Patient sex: M
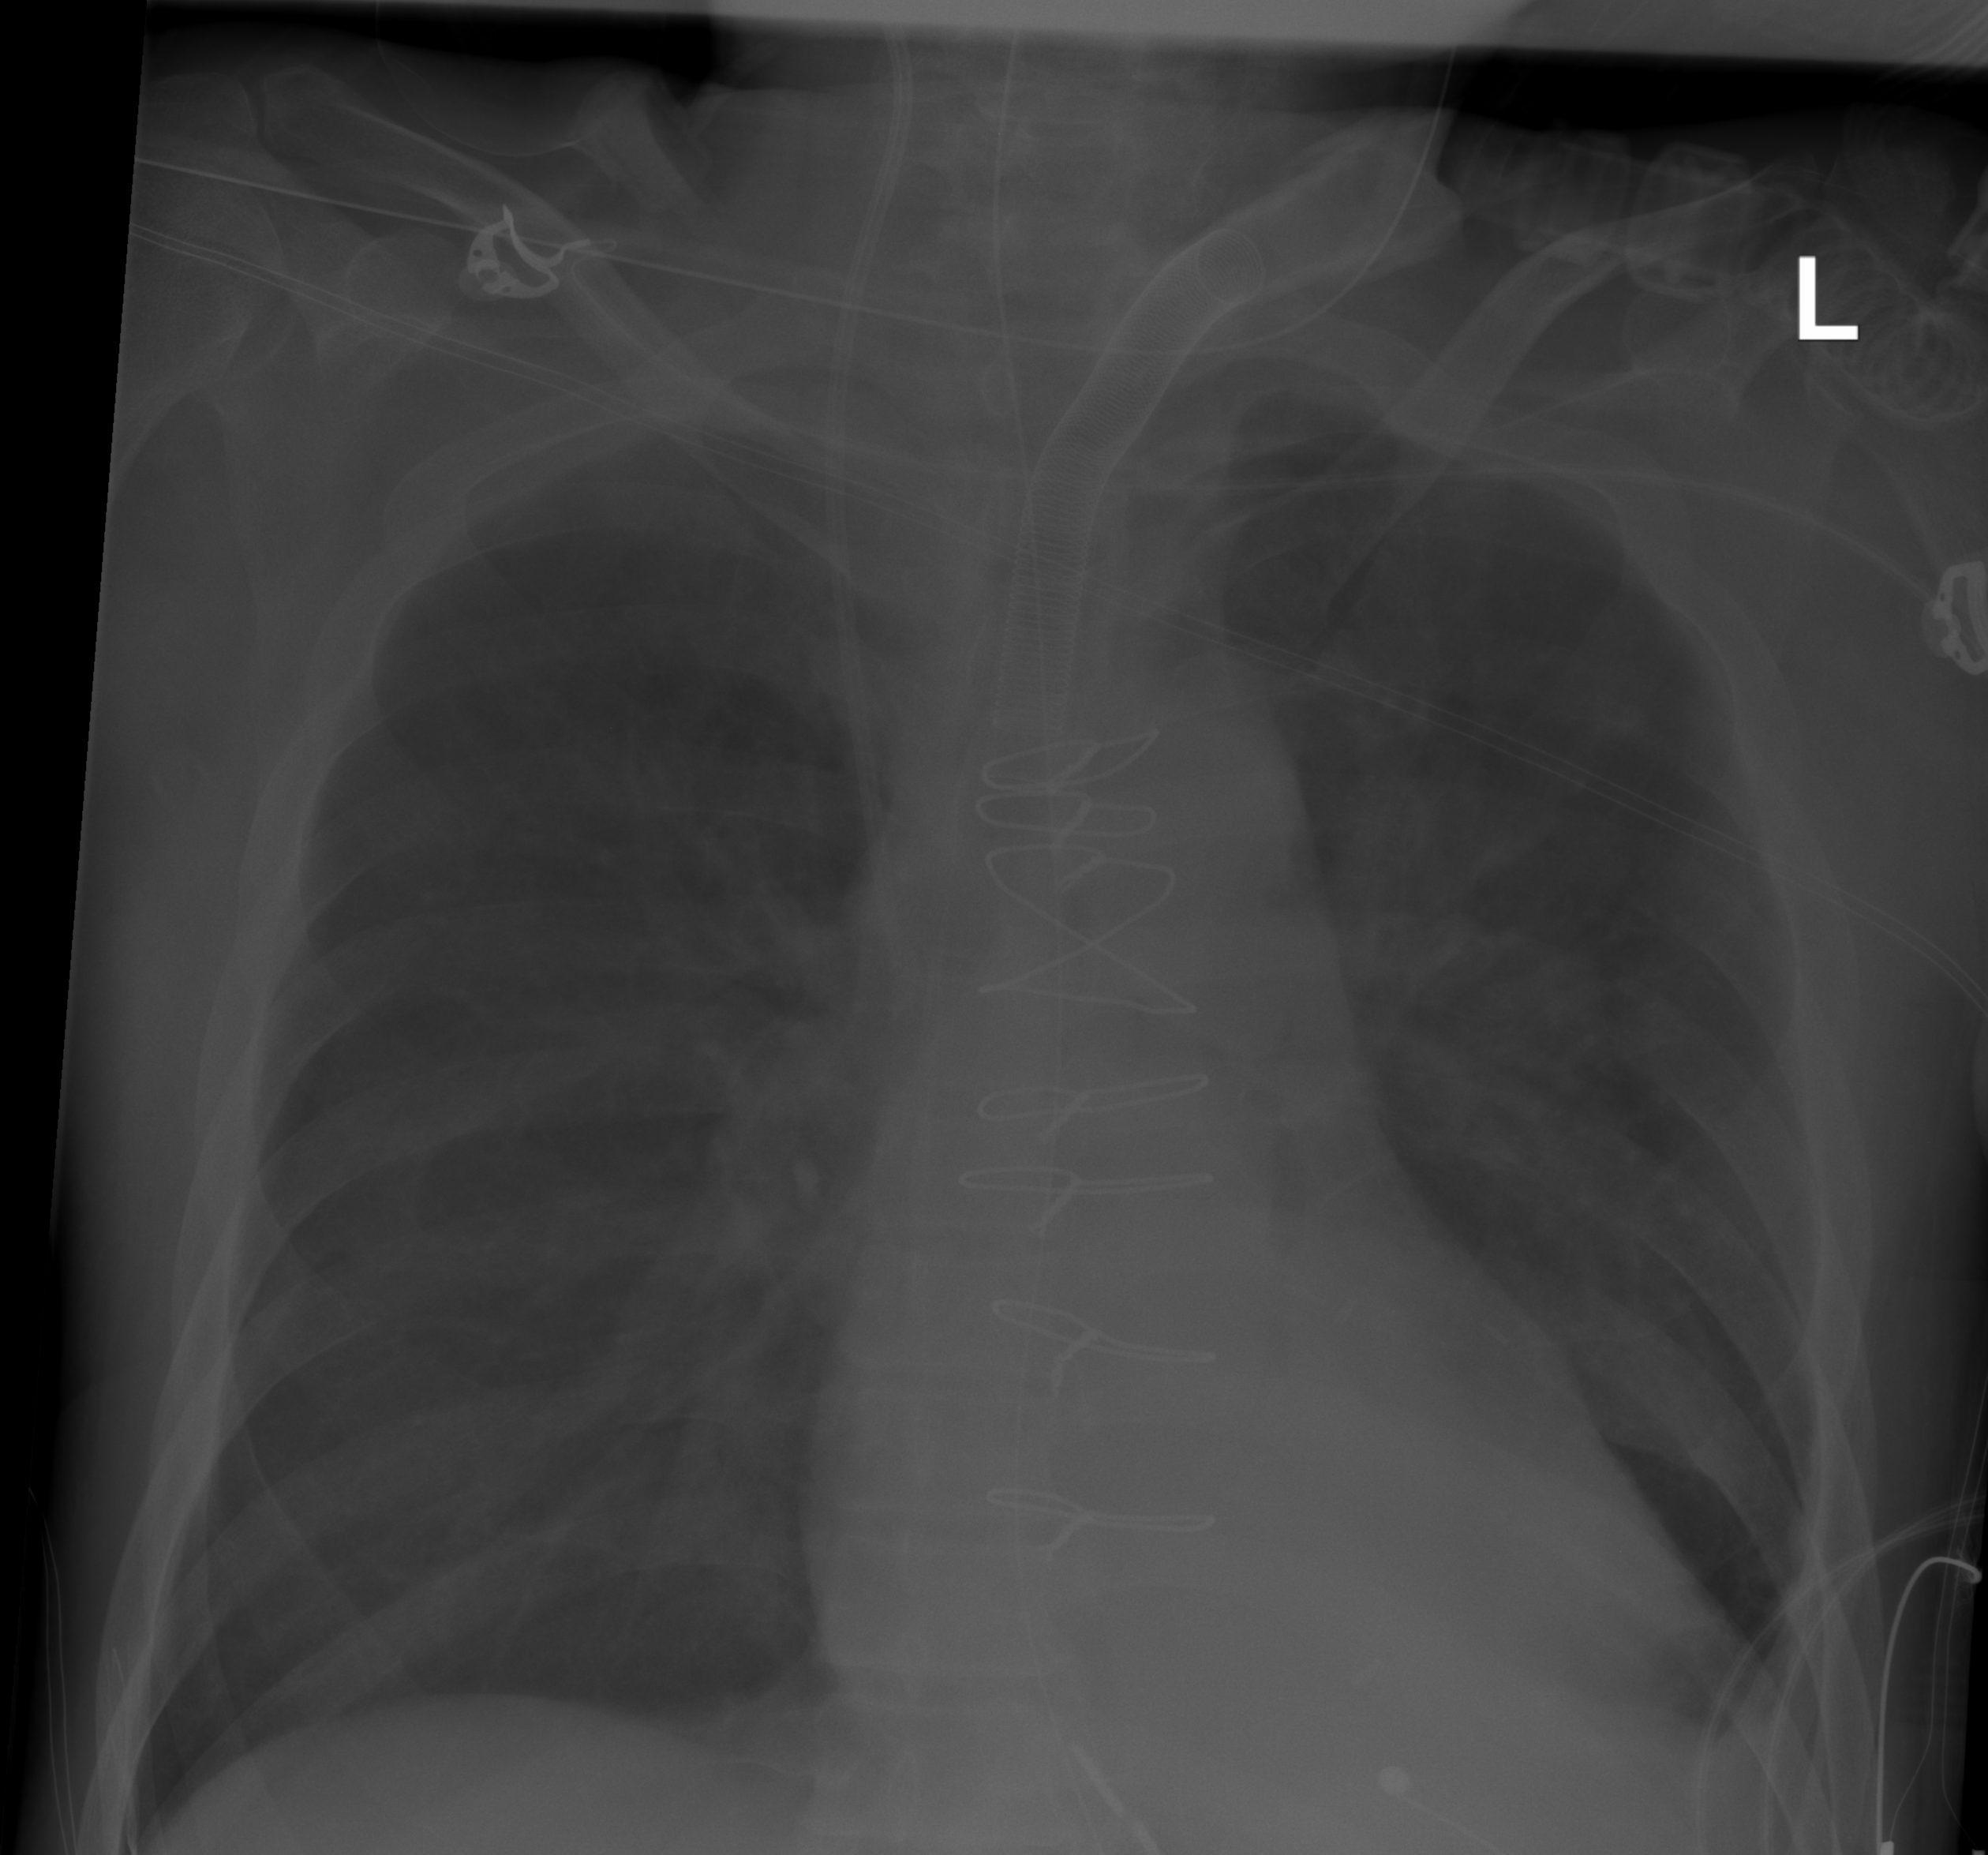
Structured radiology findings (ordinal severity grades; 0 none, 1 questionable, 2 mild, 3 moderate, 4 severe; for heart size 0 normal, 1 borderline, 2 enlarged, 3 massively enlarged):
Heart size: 0
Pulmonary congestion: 0
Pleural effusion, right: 0
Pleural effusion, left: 0
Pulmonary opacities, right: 2
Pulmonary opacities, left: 2
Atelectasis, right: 2
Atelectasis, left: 2